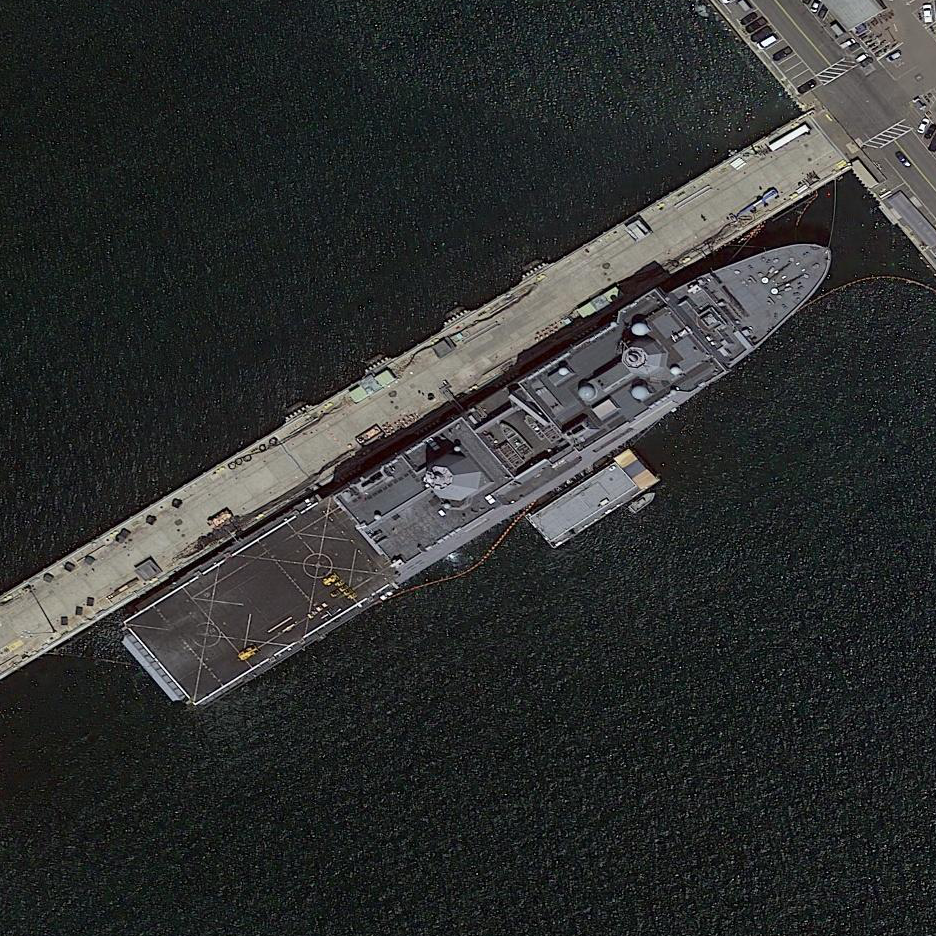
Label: combat